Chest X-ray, PA view. Patient: 56 years old, sex F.
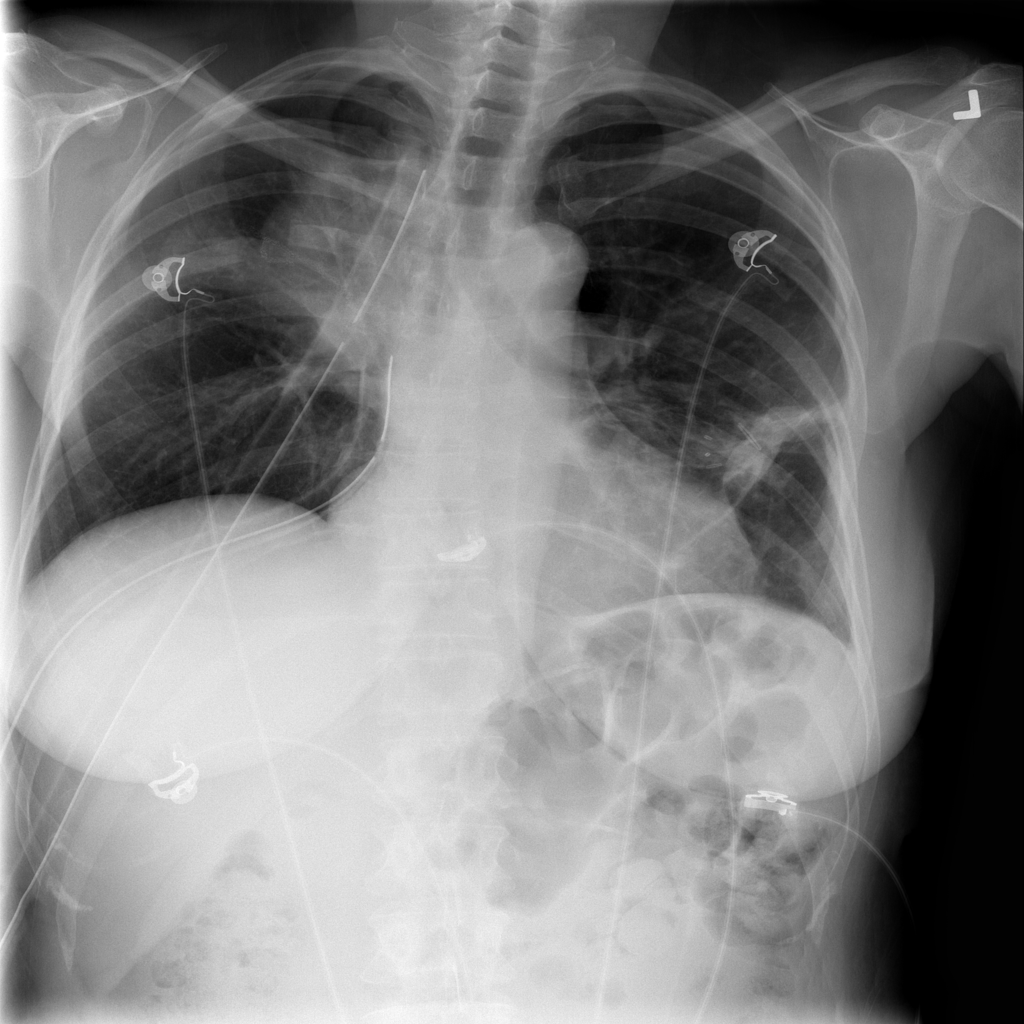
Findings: No Finding